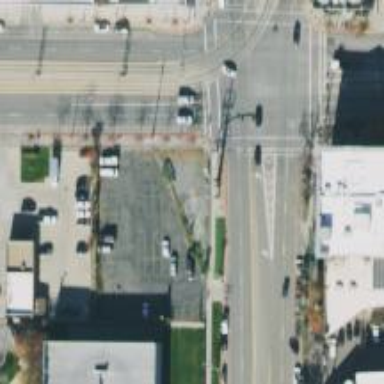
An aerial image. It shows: Crossing with line markings on the road.